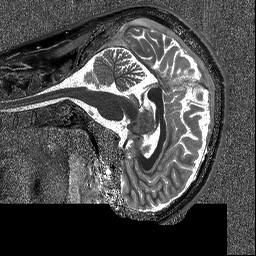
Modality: T1map
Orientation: sagittal
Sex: male